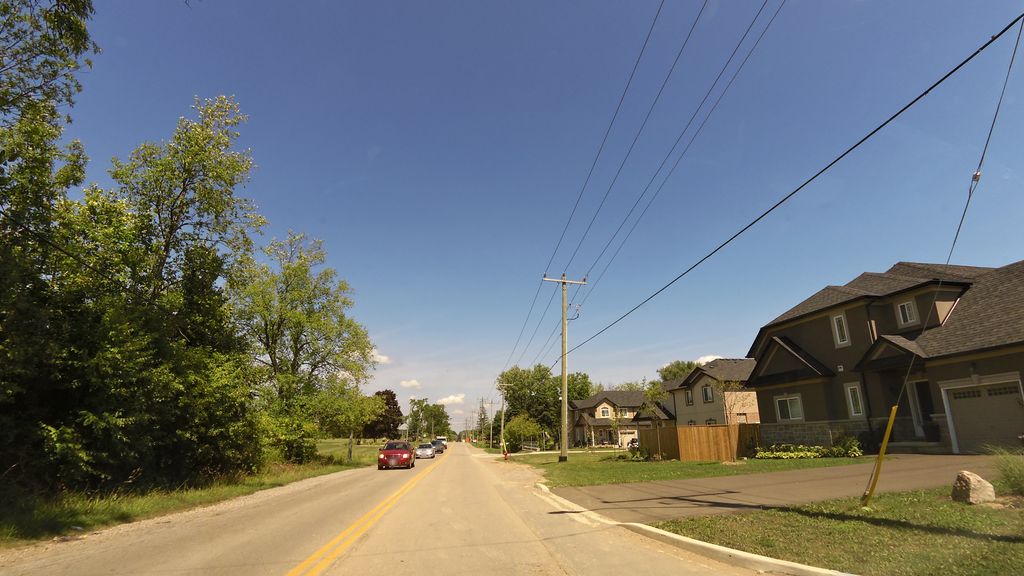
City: hamilton